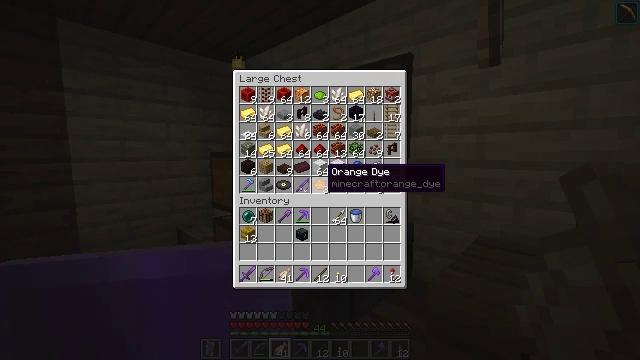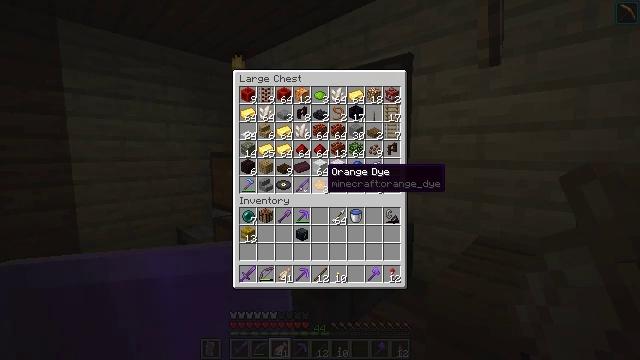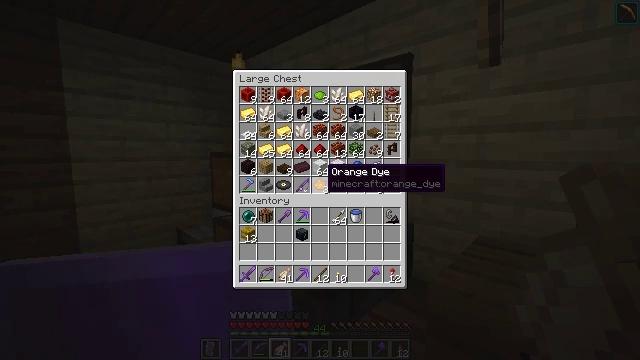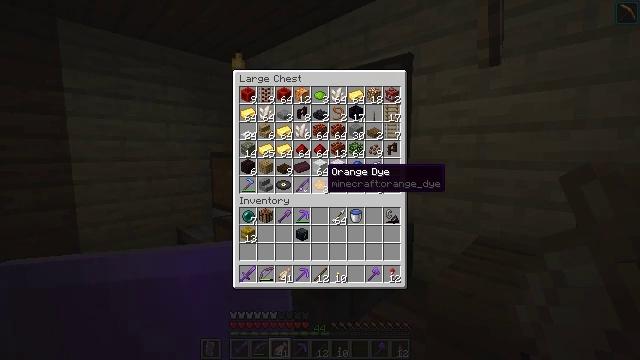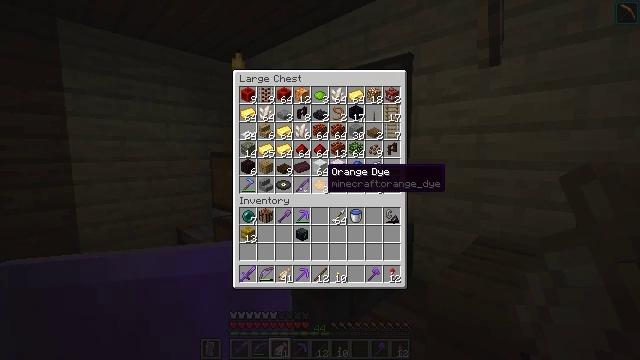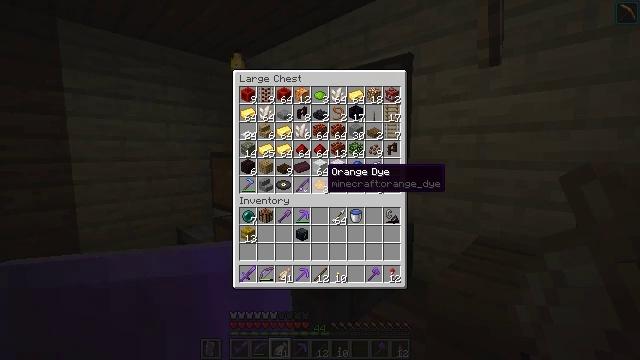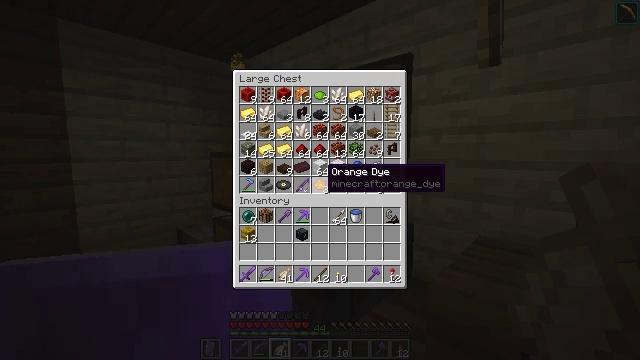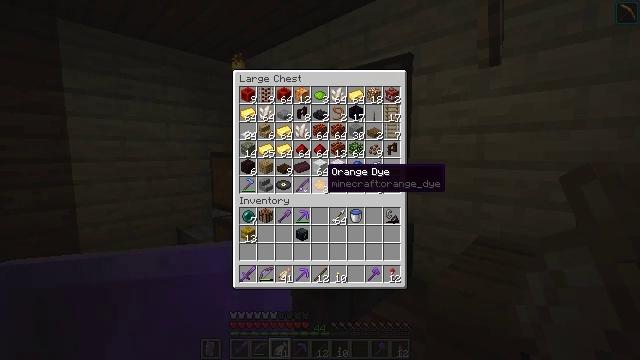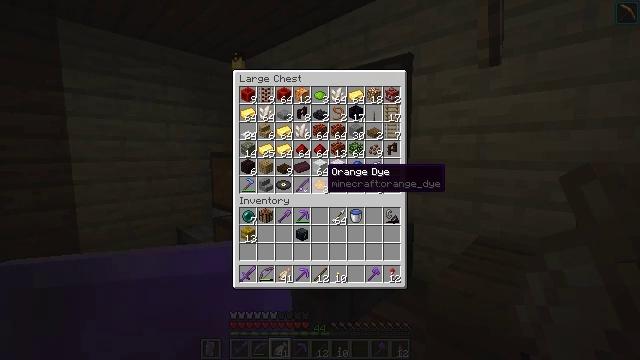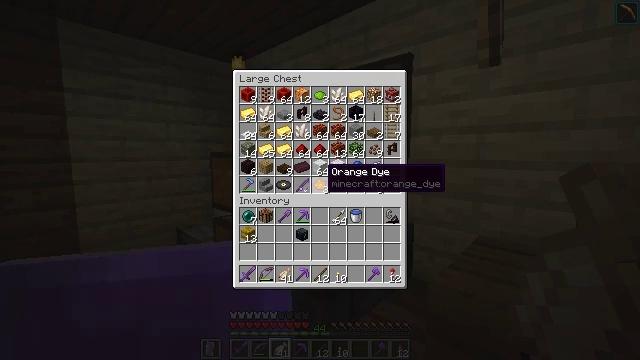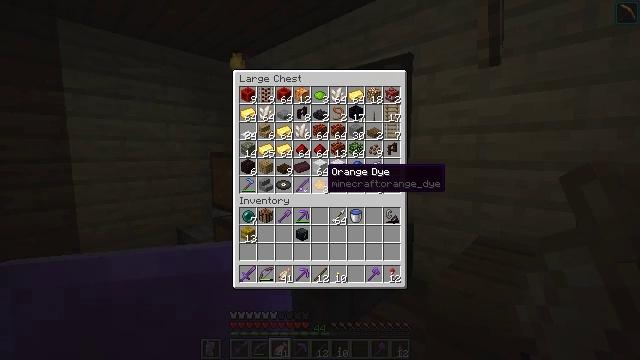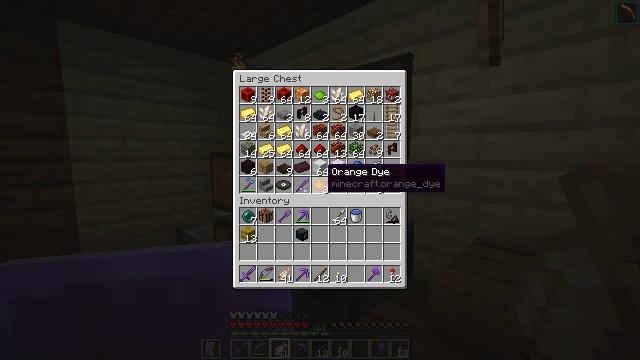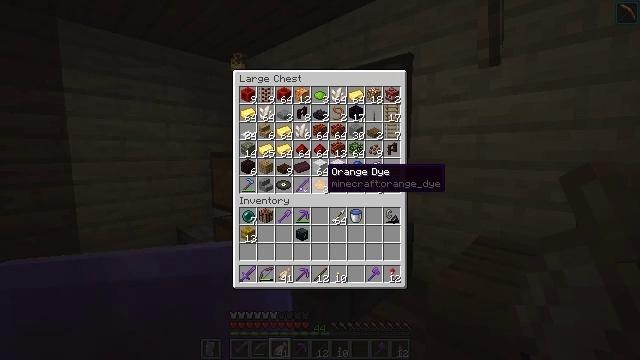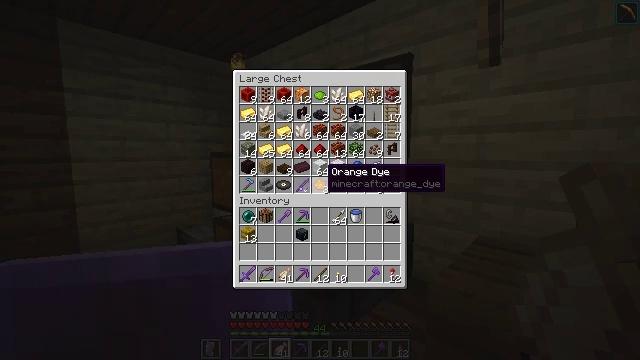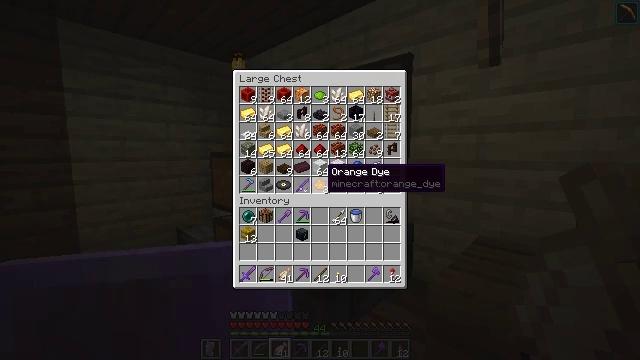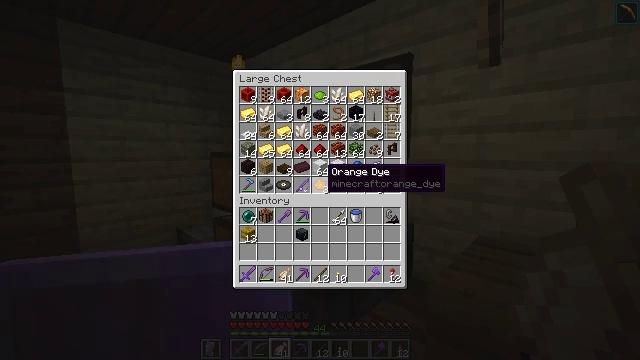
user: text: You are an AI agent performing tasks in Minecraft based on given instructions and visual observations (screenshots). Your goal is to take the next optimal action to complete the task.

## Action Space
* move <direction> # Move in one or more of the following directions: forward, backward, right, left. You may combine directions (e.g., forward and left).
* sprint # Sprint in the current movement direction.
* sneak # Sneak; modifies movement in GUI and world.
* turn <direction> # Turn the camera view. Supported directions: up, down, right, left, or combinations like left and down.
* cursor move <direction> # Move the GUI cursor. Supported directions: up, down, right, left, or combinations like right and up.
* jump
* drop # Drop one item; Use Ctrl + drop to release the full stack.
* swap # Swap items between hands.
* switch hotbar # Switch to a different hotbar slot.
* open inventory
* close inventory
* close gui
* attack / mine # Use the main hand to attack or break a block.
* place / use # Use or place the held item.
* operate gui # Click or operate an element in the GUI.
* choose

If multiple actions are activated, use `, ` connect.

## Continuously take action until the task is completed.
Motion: motion action
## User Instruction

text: Use the materials to craft a stonecutter.
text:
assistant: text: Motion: no_op
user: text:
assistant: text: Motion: no_op
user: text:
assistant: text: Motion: no_op
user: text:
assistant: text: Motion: no_op
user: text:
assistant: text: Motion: no_op
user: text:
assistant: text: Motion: no_op
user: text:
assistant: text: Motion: no_op
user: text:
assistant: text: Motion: no_op
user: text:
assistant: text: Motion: no_op
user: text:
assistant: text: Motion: no_op
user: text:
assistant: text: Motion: no_op
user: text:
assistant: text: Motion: no_op
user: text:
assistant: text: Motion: no_op
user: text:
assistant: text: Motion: no_op
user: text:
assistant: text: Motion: no_op
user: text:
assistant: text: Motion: no_op
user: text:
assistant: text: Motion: no_op
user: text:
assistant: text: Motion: turn right and up
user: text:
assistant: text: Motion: turn right and up
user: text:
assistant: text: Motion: turn up
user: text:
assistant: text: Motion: no_op
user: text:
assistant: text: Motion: no_op
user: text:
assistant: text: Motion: no_op
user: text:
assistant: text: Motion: no_op
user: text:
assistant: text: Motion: no_op
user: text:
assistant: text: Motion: turn right and down
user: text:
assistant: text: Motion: no_op
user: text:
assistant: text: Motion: no_op
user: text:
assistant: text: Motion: no_op
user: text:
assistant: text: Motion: no_op